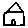
Label: house